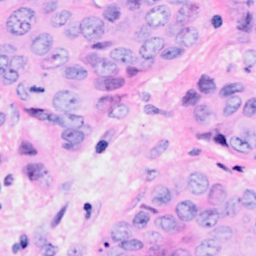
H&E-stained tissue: Breast